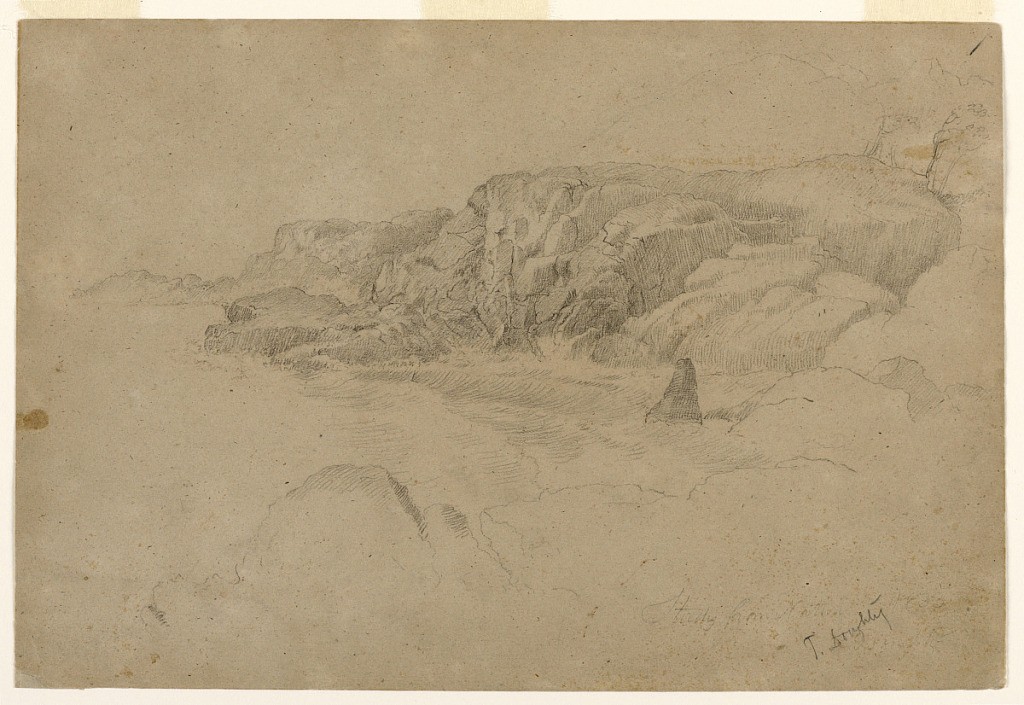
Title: Study from Nature
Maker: Thomas Doughty, American, 1793–1856
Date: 1833
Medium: Graphite on buff paper
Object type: Drawing
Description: A rocky shore, with small breakers.